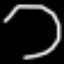
Label: octagon